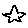
Label: star